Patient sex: F
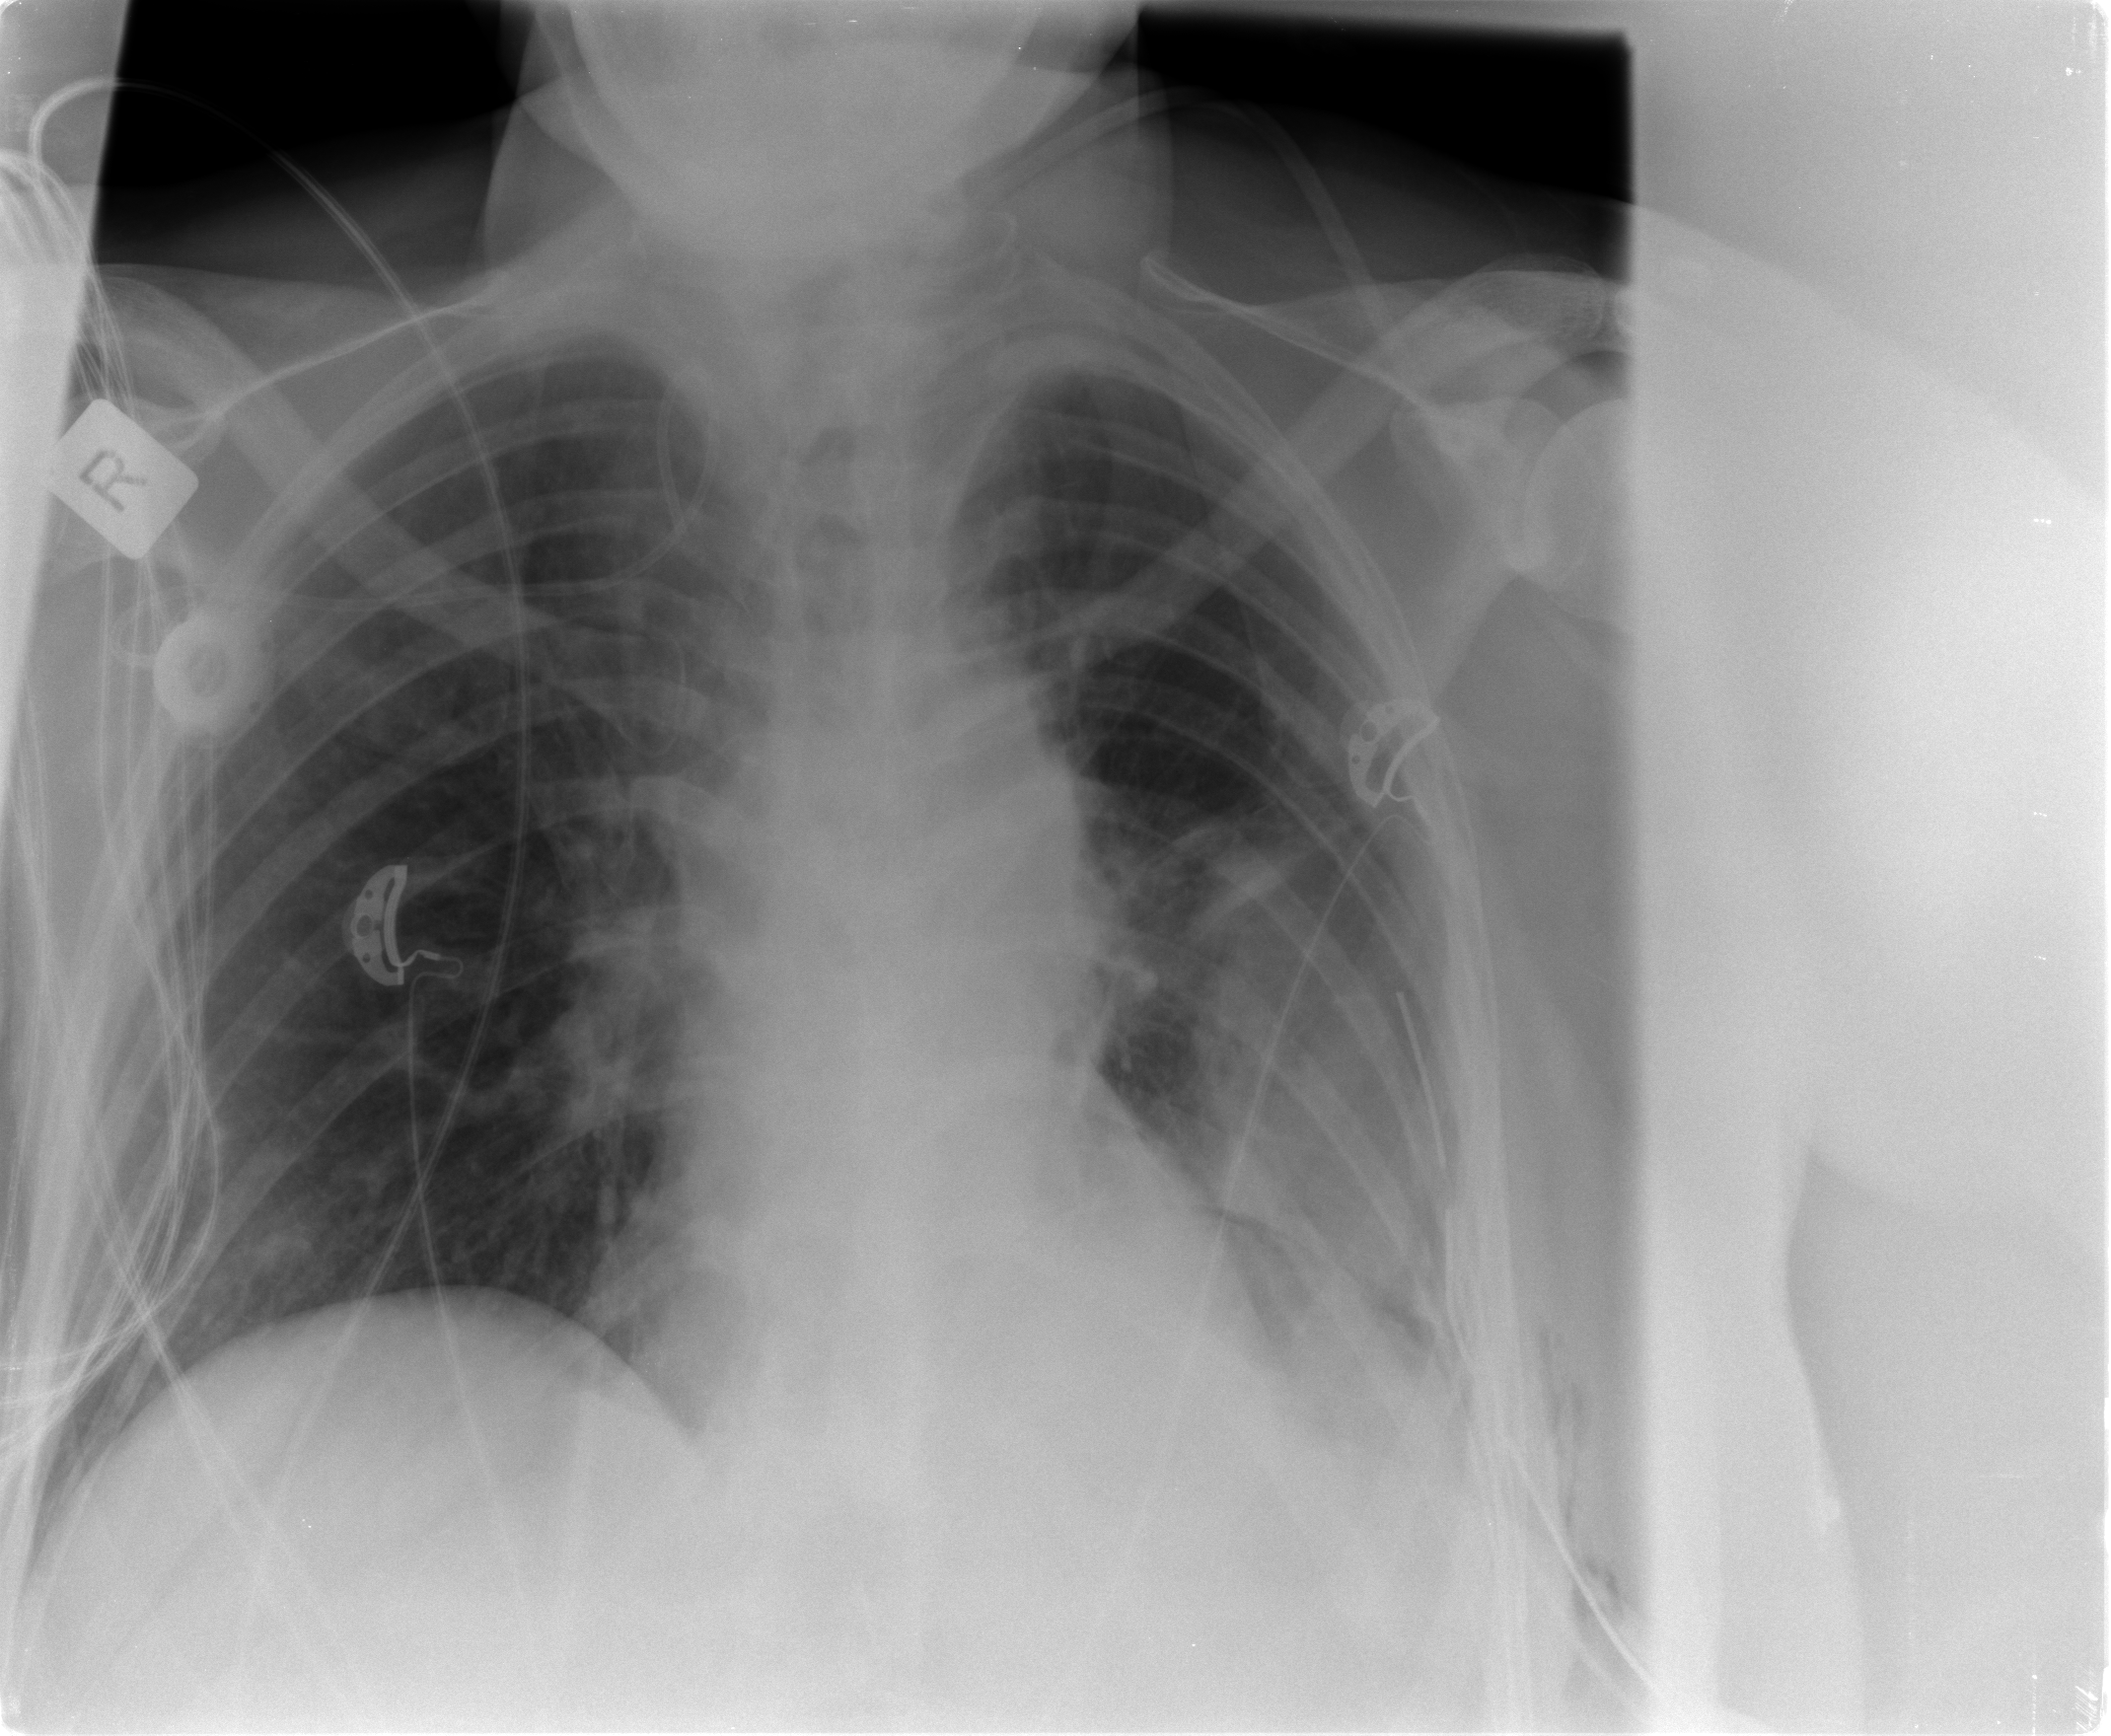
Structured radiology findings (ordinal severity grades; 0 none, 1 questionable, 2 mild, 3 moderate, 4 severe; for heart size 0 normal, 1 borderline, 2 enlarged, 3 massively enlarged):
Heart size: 0
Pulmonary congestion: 2
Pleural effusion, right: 0
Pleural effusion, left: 2
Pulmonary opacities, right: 0
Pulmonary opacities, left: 0
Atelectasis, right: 0
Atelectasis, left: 2